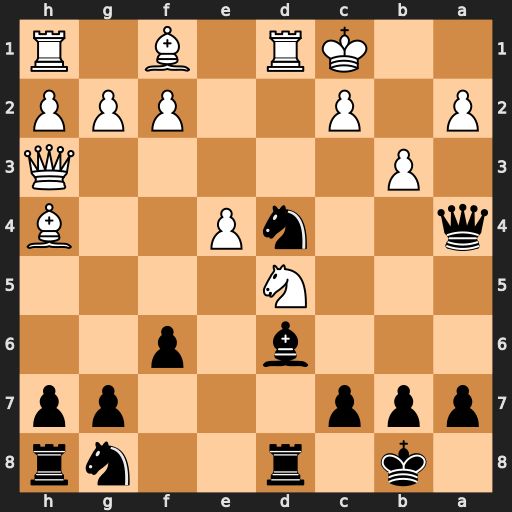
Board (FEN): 1k1r2nr/ppp3pp/3b1p2/3N4/q2nP2B/1P5Q/P1P2PPP/2KR1B1R
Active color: b
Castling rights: -
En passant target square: -
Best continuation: Qxa2 Rxd4 Qa1+ Kd2 Qxd4+